Field crop: maize
Growth stage: 2
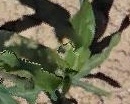
Species: maize